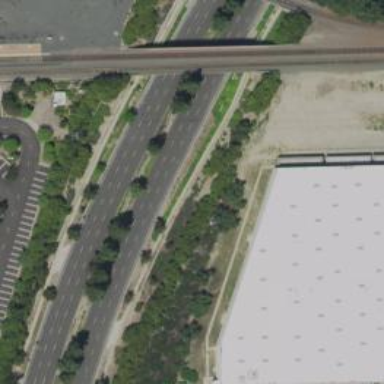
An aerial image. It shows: Primary highway.